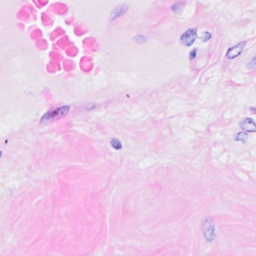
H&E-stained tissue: Breast